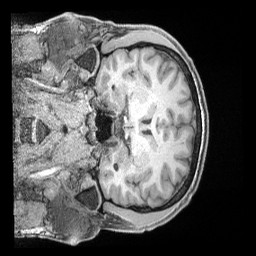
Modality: T1w
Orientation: coronal
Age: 34
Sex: male
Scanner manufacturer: siemens
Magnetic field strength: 3 T
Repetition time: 2 s
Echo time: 0.00211 s